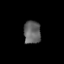
Tissue: lung
Cell type: Epithelial cells
Senescence score: 0.2097
Nuclear area (px): 384
Mean DAPI intensity: 99.758